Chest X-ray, PA view. Patient: 48 years old, sex F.
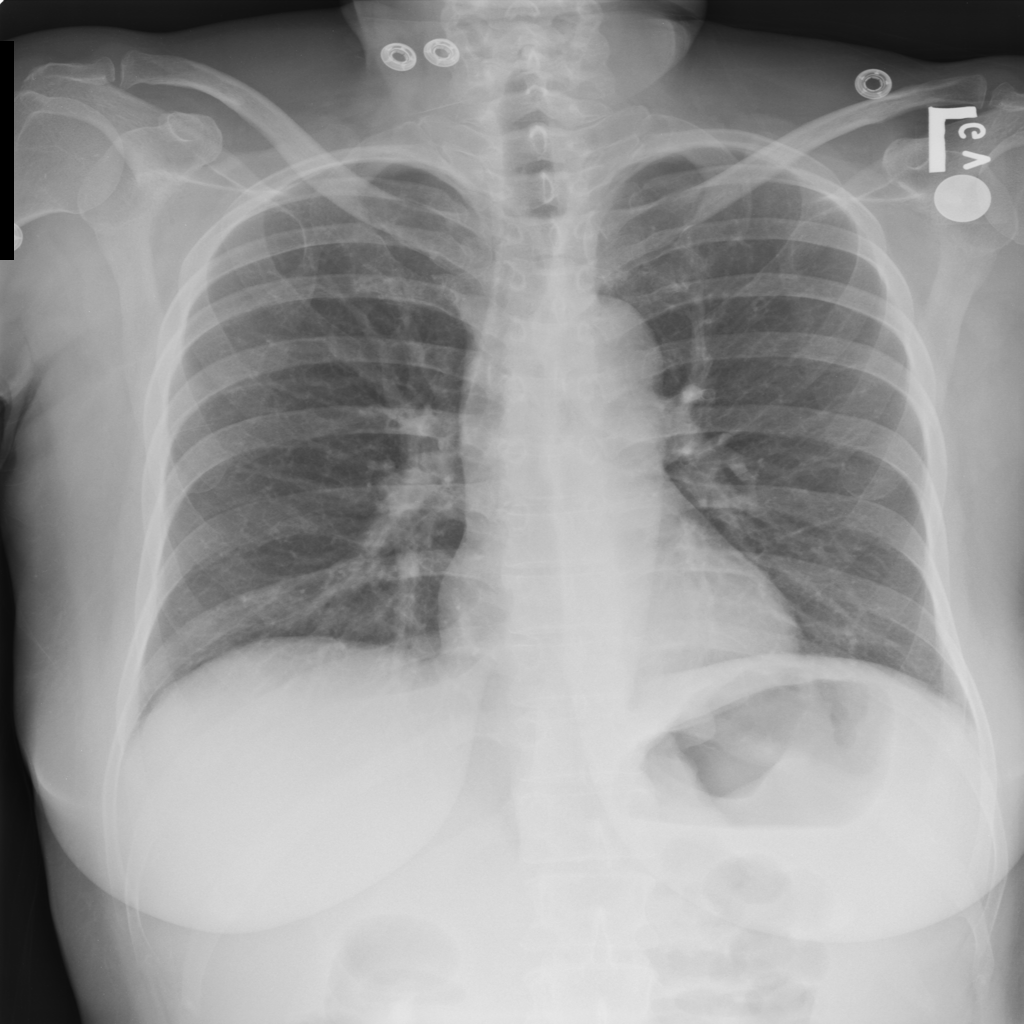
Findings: No Finding